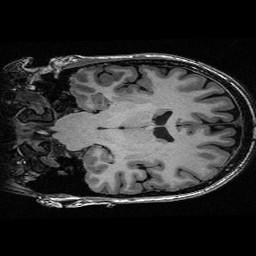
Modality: T1w
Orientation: coronal
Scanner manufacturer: ge
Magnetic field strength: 3 T
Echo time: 0.00318 s